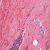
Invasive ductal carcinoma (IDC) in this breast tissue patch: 0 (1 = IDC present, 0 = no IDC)